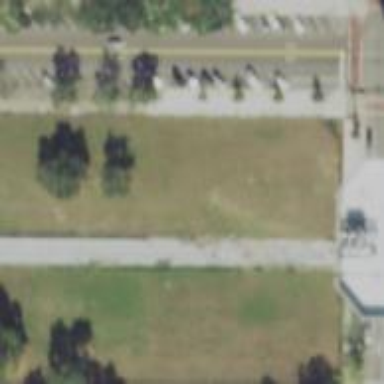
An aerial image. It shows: Grassy area enclosed by fence with bars.